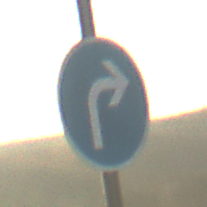
Verkehrszeichen: VorgeschriebeneFahrtrichtungRechts
Umgebung: Outdoor, Nature
Tageszeit: SunriseSunset
Wetter: PartlyCloudy
Licht: Natural
Jahreszeit: NotSpecified
Kontrast: HighContrast